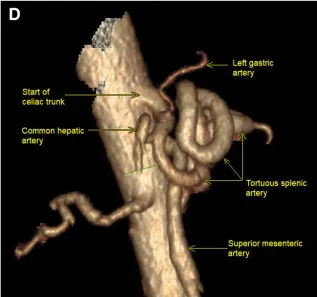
Helicoidal 512 slice computed tomography angiography in arterial phase with 1.3 mm slices. (D) 3D-reconstruction of the celiac trunk anatomy (right lateral view, 90.
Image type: radiology (ct)